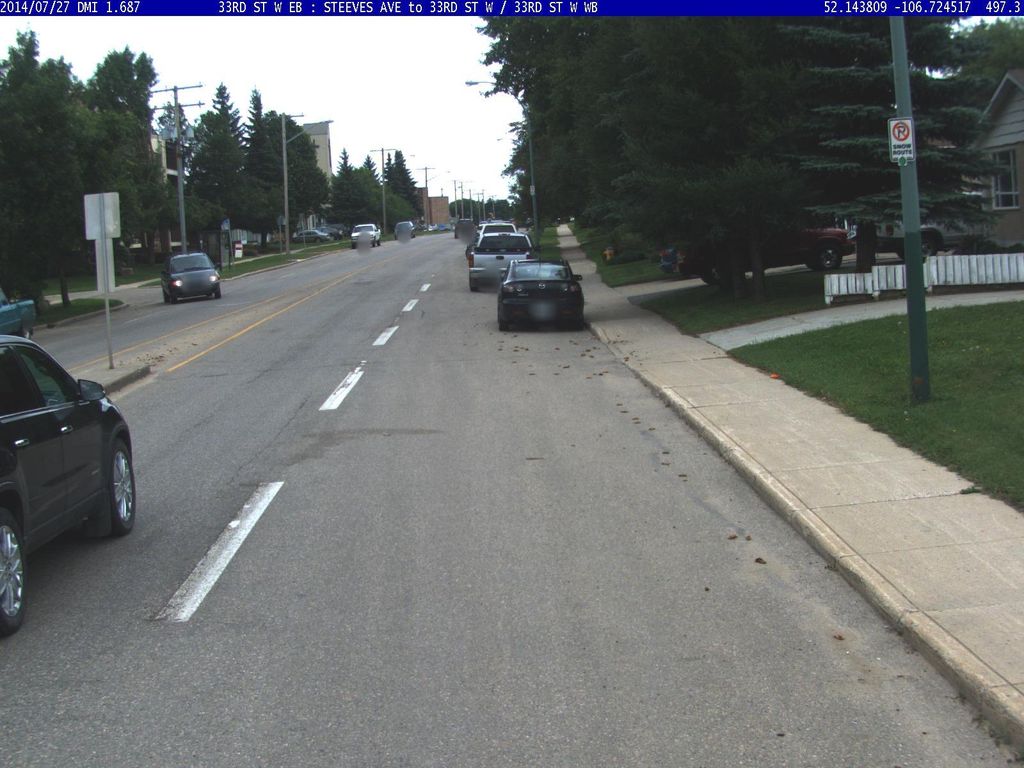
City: saskatoon